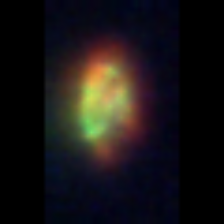
Taxon: Unknown_detritus
Group: Unknown